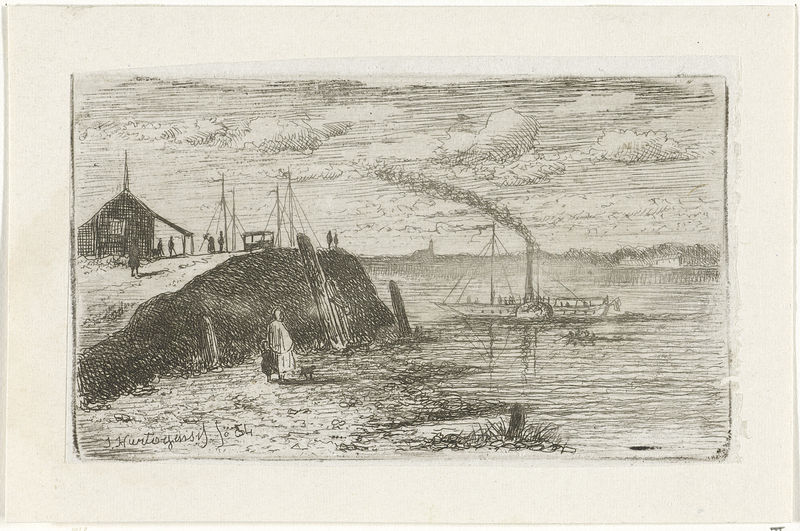
Titel: Riviergezicht met een stoomboot
Künstler: Joseph Hartogensis
Standort: Amsterdam
Institution: Rijksmuseum
Schlagwörter: port, dessin, monochrome, peche, plage, stylo, bateau, vapeur